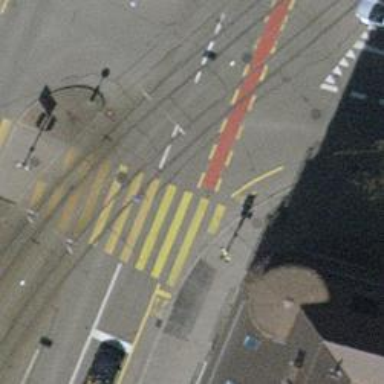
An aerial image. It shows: Zebra crossing with traffic signals on the road.